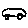
Label: car